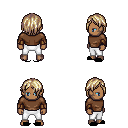
a pixel art fantasy rpg character, male body template, human, dark skin, brown long-sleeve shirt, white pants, white blonde bangs hairstyle, leather bracers, black slippers, four views (front, back, left, right), 2x2 character sprite sheet, small pixel art, hard edges, no anti-aliasing